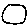
Label: circle